Question: I'm creating a small "time slot" booking application.
But I'm having some problems displaying which user, that has booked a specific timeslot.
The idea is, to have a link called Reserve, and when there are no bookings, a text saying: Booked by: [The users email]
The way is display my time links is like this:
'''
$sql = "SELECT * FROM bookings WHERE room_id= '".$room_id."' AND eventDate='".$dateToCompare."'AND timeslot = $time;";
$result = $db->mysqli->query ( $sql );
if (mysqli_num_rows ( $result ) == 0) {
echo "<a href='" . $_SERVER ['PHP_SELF'] . "?id=" . $room_id . "?month=" . $month . "&day=" . $day . "&year=" . $year . "&t={$time}&v=true&f=true&reserved=true'><h3 style='color: rgb(255,0,0);'>Reserve</h3></a>";
} else {
echo $user->getEmail();
while ( $row = mysqli_fetch_array ( $result ) ) {
echo "<br />";
}
}
'''
As you can see, I echo my 'function $user->getEmail();' if there are any bookings.
I've tried to do this is my function.
'''
public function getEmail() {
$str = "SELECT bookings.*, users.email AS booking_email FROM bookings, users WHERE bookings.user_id = users.id";
$result = $this->db->mysqli->query ($str);
$string = "";
while ( $row = $result->fetch_assoc () ) {
$string .= $row ['booking_email'];
}
return $string;
}
'''
But as you would properbly imagine, that echoes out every single email in my database.
I"m thinking that I need something more in my sql query?
You can see my foreign key relation here:

I hope some of you can point me in the right direction. And please tell me if I need to provide more code.
EDIT:
This is how I create my bookings:
'''
if (isset ( $_GET ['reserved'] )) {
$sqlreserve = "INSERT INTO bookings (user_id, room_id, eventDate, timeslot) VALUES ('" . $user_id . "','" . $room_id . "','" . $dateToCompare . "','" . intval ( $_GET ['t'] ) . "');";
$resultreserve = $db->mysqli->query ( $sqlreserve );
echo $resultreserve;
}
'''
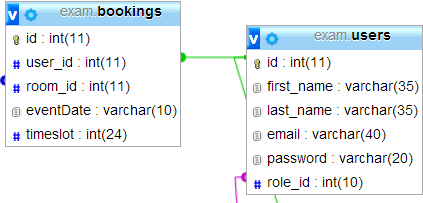
Answer: Please define your joins, instead of using joins. It makes SQL easier to understand and avoids mistakes.
If you adjust your first SQL statement you can fetch the Users email address with the room availability if it is available.
'''
SELECT
'bookings'.*,
'users'.'email' AS booking_email
FROM 'bookings'
LEFT OUTER JOIN 'users'
ON ('bookings'.'user_id' = 'users'.'id')
WHERE
'room_id' = '".$room_id."'
AND 'eventDate' = '".$dateToCompare."'
AND 'timeslot' = '".$time."'
'''